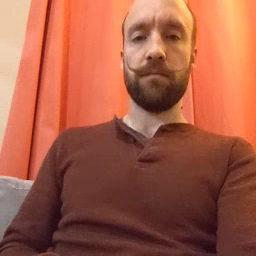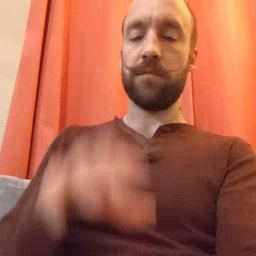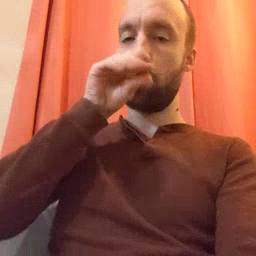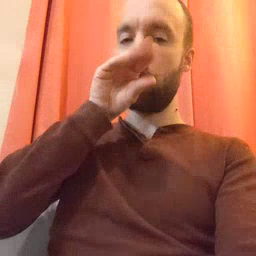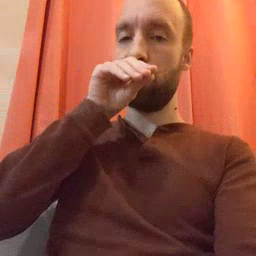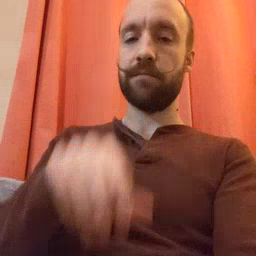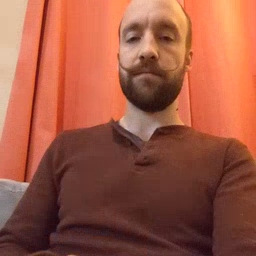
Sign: goose